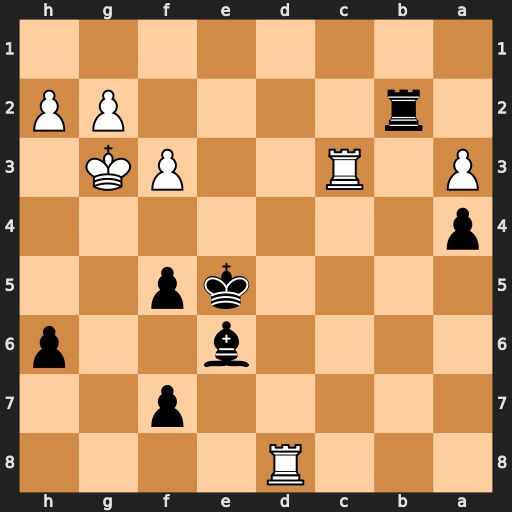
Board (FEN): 3R4/5p2/4b2p/4kp2/p7/P1R2PK1/1r4PP/8
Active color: b
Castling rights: -
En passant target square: -
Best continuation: f4+ Kh4 Rxg2